Field crop: maize
Growth stage: 2
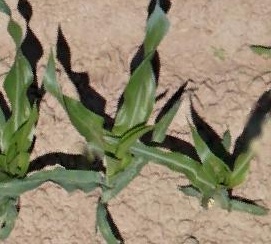
Species: maize